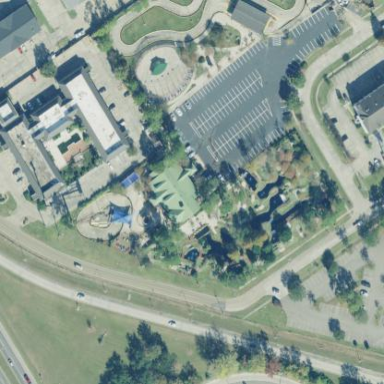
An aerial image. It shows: Miniature golf leisure land.